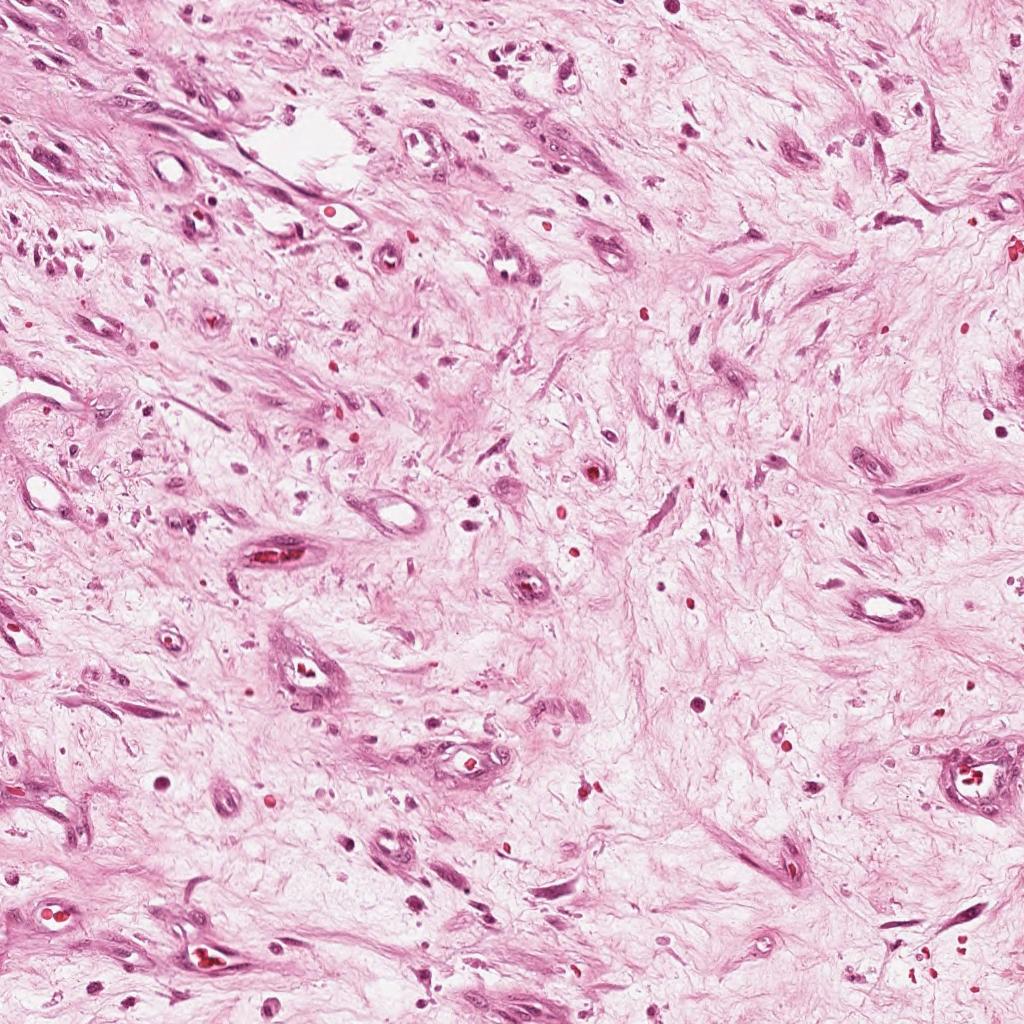
Label: Non-Viable-Tumor